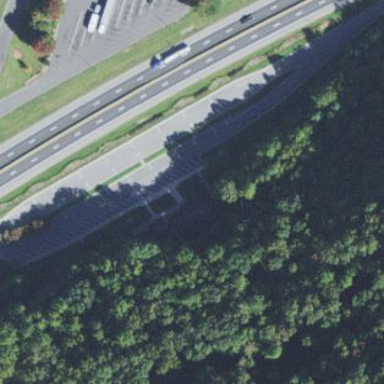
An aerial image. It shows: Rest area along the road with picnic tables.